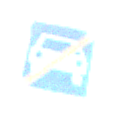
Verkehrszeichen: EndeKraftfahrstrasse
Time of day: Midday
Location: Outdoor (Nature)
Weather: PartlyCloudy
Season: NotSpecified
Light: Natural